Question: It seems that after the last update this issue is no longer present, at least so far
---
Whenever i try to upload a file i get a combination of the following errors and success at upload time.
'''
[5/20/14 7:20 PM] Upload to ***
[5/20/14 7:20 PM] Failed to transfer file 'C:\wamp\www\***\wp-content\plugins\woocommerce\includes\class-wc-api.php': could not create FTP directory "ftp://ftp.***.com/woocommerce".
[5/20/14 7:21 PM] Upload to ***
[5/20/14 7:21 PM] Upload to *** completed in less than a minute: 1 file transferred (3.7 Kb/s)
[5/20/14 7:21 PM] Upload to ***
[5/20/14 7:22 PM] Failed to transfer file 'C:\wamp\www\***\wp-content\plugins\paymentez-wooc-gateway\index.php': could not close the output stream for file "ftp://ftp.***.com/paymentez-wooc-gateway/index.php".
'''

I've disabled my firewall, and no luck, i've tried passive mode in the ftp and same problem, i can upload the same files and folders using filezilla on the same ftp account so i assume the problem is in phpstorm, not sure if it is a bug or a missconfiguration on my part. I have this issue on other websites hosted in different servers, and i'm not quite sure but i don't recall having this issue under windows 7, now i'm under windows 8.
Sometimes it uploads ok, and most of the time it fails.
Any thoughts are highly appreciated, thanks.
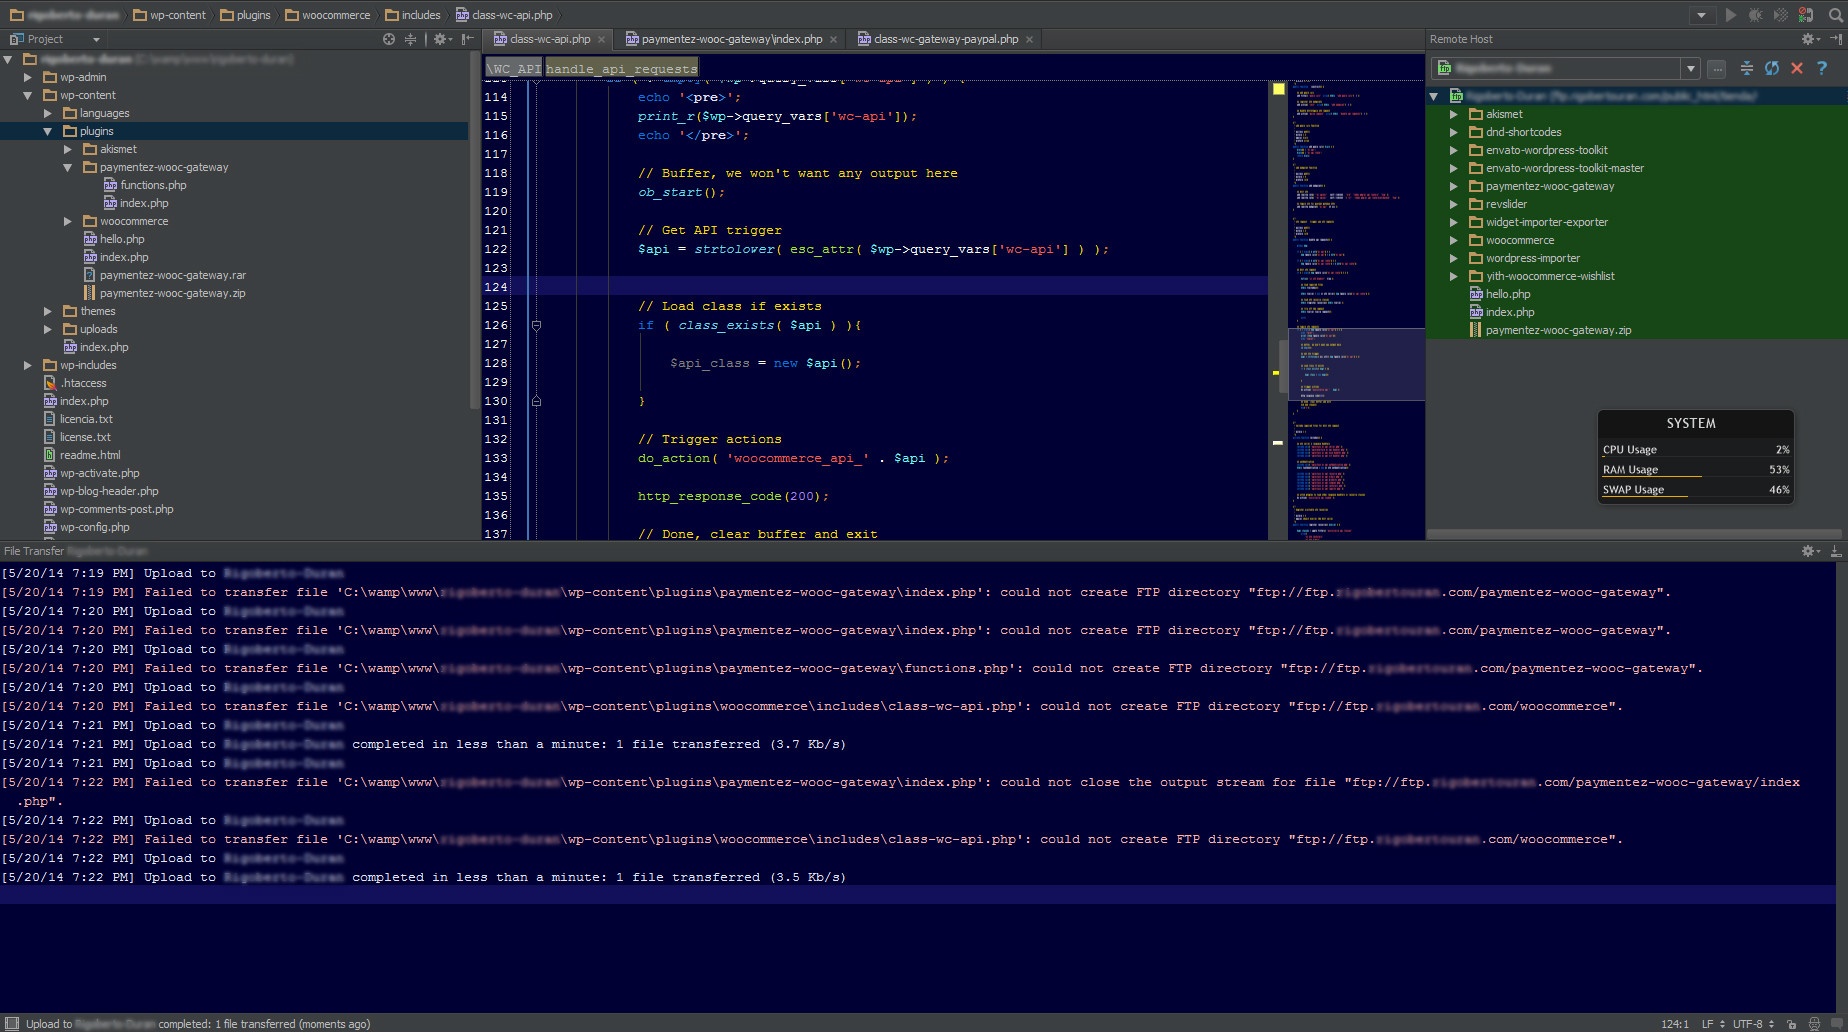
Answer: I notice I have this issue in my phpstorm if I have another ftp client connected to same server so what I actually did is to close my ftp client filezilla and then start working correctly .....
Another option is to set FTP on "passive mode" from Deployment=>Selected server=>Advanced Options.